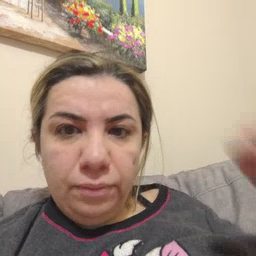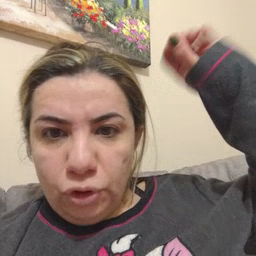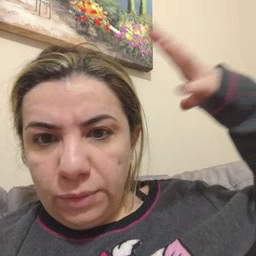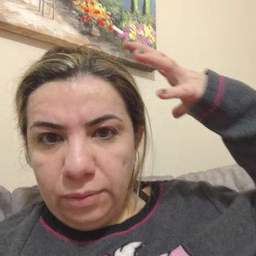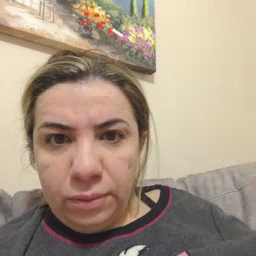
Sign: sun